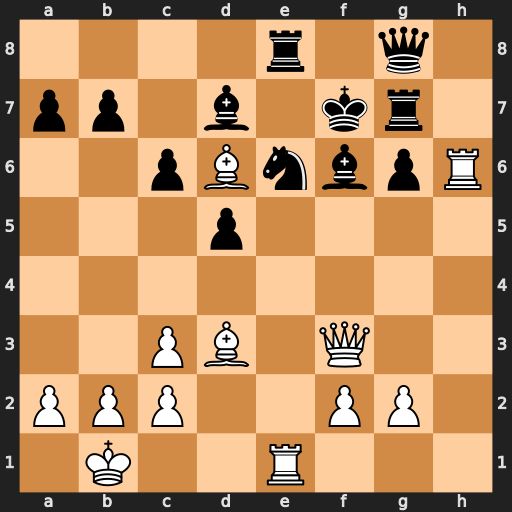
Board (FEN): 4r1q1/pp1b1kr1/2pBnbpR/3p4/8/2PB1Q2/PPP2PP1/1K2R3
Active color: w
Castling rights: -
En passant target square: -
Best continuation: Be5 Nf4 Qxf4 Rxe5 Rxe5